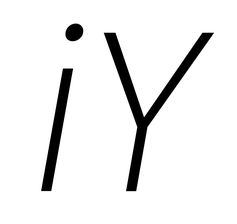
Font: Poppins-ExtraLightItalic